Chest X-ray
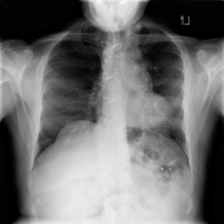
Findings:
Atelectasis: negative
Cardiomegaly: negative
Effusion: negative
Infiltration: negative
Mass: negative
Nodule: negative
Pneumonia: negative
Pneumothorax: negative
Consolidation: negative
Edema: negative
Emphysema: negative
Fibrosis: negative
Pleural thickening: negative
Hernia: negative